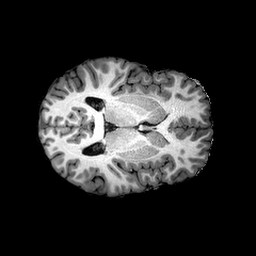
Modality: T1w
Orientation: axial